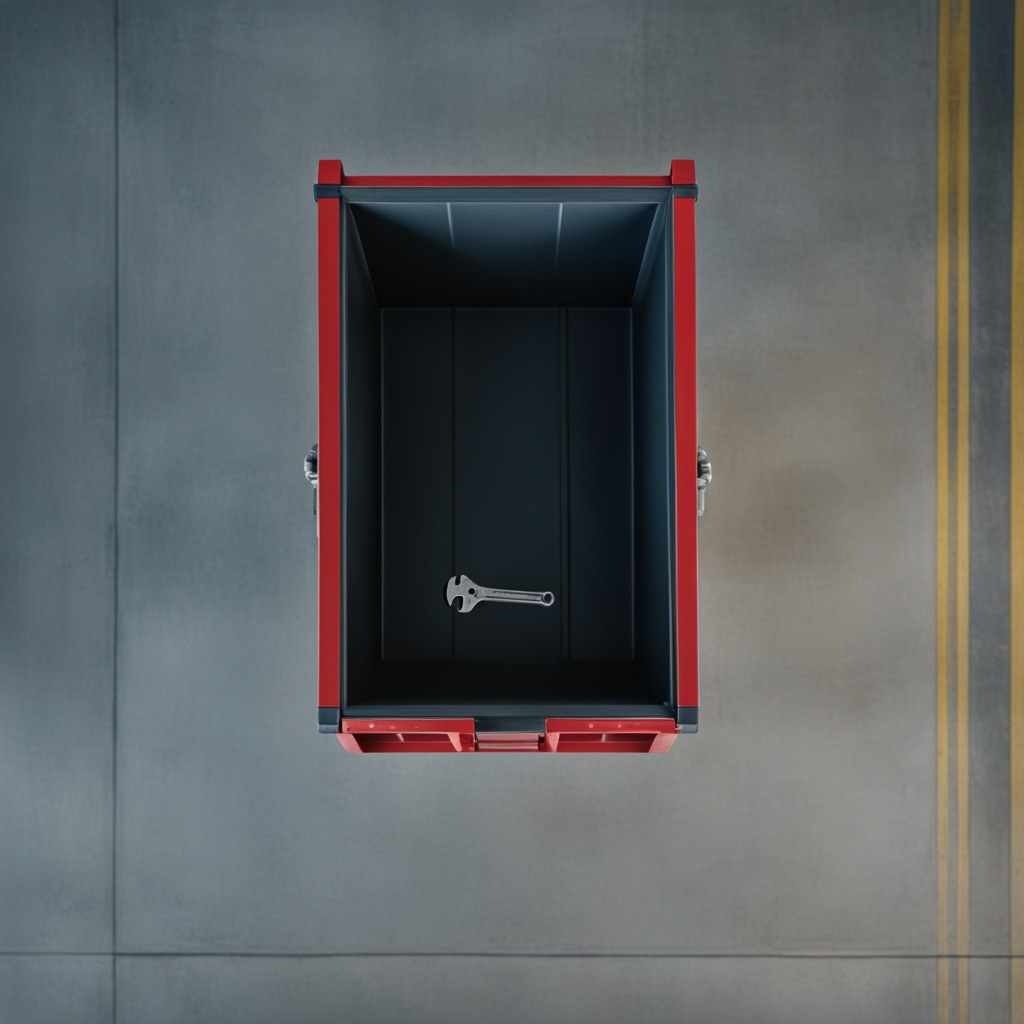
A wrench lies on the toolbox surface in an airplane hangar workshop 8K.